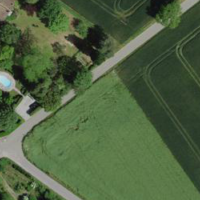
EUNIS habitat code: 52
Species observed at this site:
Tetrax tetrax
Corvus corone
Oenanthe oenanthe
Linaria cannabina
Phasianus colchicus
Passer domesticus
Fringilla coelebs
Buteo buteo
Columba palumbus
Pernis apivorus
Larus michahellis
Milvus milvus
Phoenicurus ochruros
Saxicola rubicola
Ficedula hypoleuca
Motacilla alba
Delichon urbicum